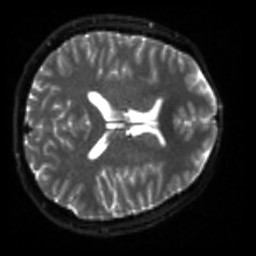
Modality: sbref
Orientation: axial
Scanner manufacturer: siemens
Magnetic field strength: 3 T
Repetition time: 4 s
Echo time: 0.0594 s